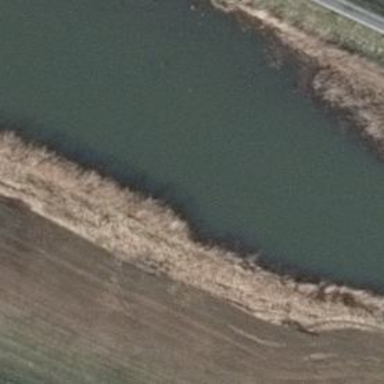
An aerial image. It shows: Canal.